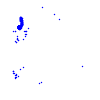
Particle: electron